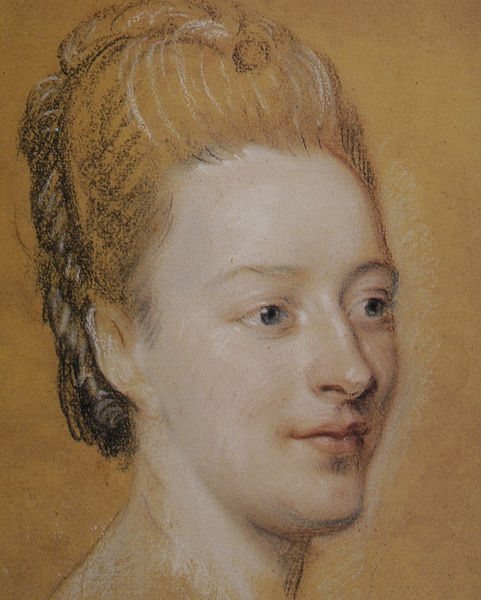
Titel: Belle de Zuylen
Künstler: Maurice Quentin de La Tour
Standort: Saint-Quentin
Institution: Musée Antoine Lécuyer
Schlagwörter: blau, dunkel, gemälde, haut, kopf, rubens, weiß, gelb, impressionismus, ocker, braun, frankreich, frau, frisur, grau, haar, hell, hintergrund, kreide, licht, mund, nase, ohr, orange, pastell, profil, skizze, stirn, zeichnung, blick, dame, rot, beige, blond, augen, blass, gesicht, bildnis, hals, portrait, porträt, gold, haare, augenbrauen, blaue augen, haarpracht, kinn, lippe, lippen, locken, ohren, rechts, rosa, lächeln, papier, studie, grafik, nacken, zopf, hochsteckfrisur, augenbraue, dreiviertelprofil, lächelnd, haarknoten, penis, geld, portait, heiter, entwurf, nasenloch, karton, wachs, halbprofil, männlich, angewachsen, malerisch, frauenportrait, frauenbildnis, hochfrisur, lichtreflex, kin, elisabeth, freundlich, gelblich, kopfstudie, rötel, klassisch, rote lippen, toupiert, pastel, ölkreide, harre, aufgesteckt, weißhöhung, weiiß, kindlich, augenlid, lid, frauenkopf, mud, gelbtöne, dreiviertelportrait, spitzohr, sisi, flechtfrisur, bland, packpapier, portai, portäi, prtai, le, kein hintergrund, braunes papier, rötekstift, halbprofiel, haare portrait, hochgestekt, ohr angewachsen, gelbspiel, farbe und grau